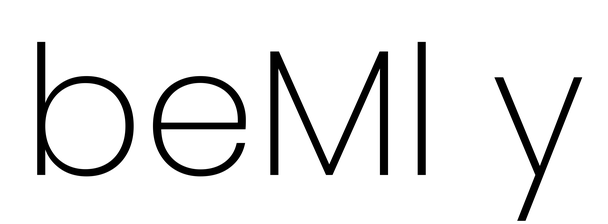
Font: Poppins-ExtraLight